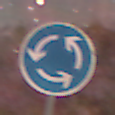
Verkehrszeichen: Kreisverkehr
Umgebung: Outdoor, Suburban
Tageszeit: Night
Wetter: Clear
Licht: Artificial
Jahreszeit: NotSpecified
Kontrast: HighContrast